Question: I have many lists with different items:
'''
<div id="listsContainer">
<ul>
<li>lorem lipsum</li>
<li>lorem lipsum</li>
</ul>
<ul>
<li>lorem lipsum</li>
<li>lorem lipsum</li>
<li>lorem lipsum</li>
</ul>
<ul>
<li>lorem lipsum</li>
<li>lorem lipsum</li>
<li>lorem lipsum</li>
<li>lorem lipsum</li>
</ul>
</div>
'''
There are lists with 2 elements and others lists with 3 elements etc.
I would like to to the lists that contains fewer elements than that which contains many elements to have lists with the .

I tried so and it works:
'''
$("ul").each(function() {
$( this ).find("li").addClass("total-elements"+ $(this).children().length );
if($(this).children().length == 3) {
$(this).append( "<li></li>" );
}
if($(this).children().length == 2) {
$(this).append( "<li></li><li></li>" );
}
});
'''
<URL>
The problem is that I don't know how many items have the list with many items (is not always 4).
Is there a way to check which list contains many elements than the others dynamically and add elements to the other lists to achieve lists with equal number of elements?
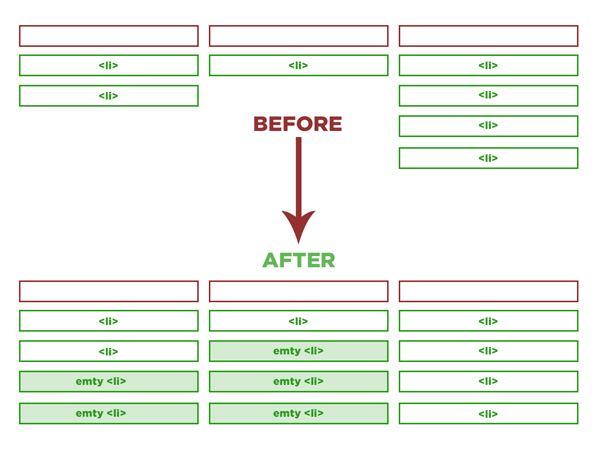
Answer: I'd suggest creating a simple plug-in, like the following:
'''
// creating a simple plug-in:
(function($) {
$.fn.listEqualize = function(opts) {
// in the plug-in, in this scope, 'this' is the jQuery collection.
// we're getting an array of the number of children in each
// element returned by the selector:
var childCount = this.map(function() {
// 'this' is a DOM node, over which map is iterating,
// returning the number of element-children:
return this.children.length;
// converting to an array of values:
}).get(),
// finding the largest value in the array, using Array.prototype.reduce:
largestCount = childCount.reduce(function(a, b) {
// whichever of the two numbers (the previous or current),
// we keep it:
return a > b ? a : b;
}),
// initialising a variable for later use:
delta,
// creating an <li> element:
li = document.createElement('li');
return this.each(function() {
// finding the difference between the number of children
// of this element, and the largest number of children:
delta = largestCount - this.children.length;
for (var i = 0; i < delta; i++) {
// appending a as many cloned <li> elements as needed
// to equalize the <ul> elements:
this.appendChild(li.cloneNode());
}
});
};
})(jQuery);
$('ul').listEqualize();
'''
'''
(function($) {
$.fn.listEqualize = function(opts) {
var childCount = this.map(function() {
return this.children.length;
}).get(),
largestCount = childCount.reduce(function(a, b) {
return a > b ? a : b;
}),
delta,
li = document.createElement('li');
return this.each(function() {
delta = largestCount - this.children.length;
for (var i = 0; i < delta; i++) {
this.appendChild(li.cloneNode());
}
});
};
})(jQuery);
$('ul').listEqualize();
'''
'''
ul {
list-style-type: none;
float: left;
}
li {
margin: 0 0 0.2em 0;
padding: 0.2em 0.4em;
box-sizing: border-box;
border: 2px solid #000;
border-radius: 0.5em;
height: 1.5em;
}
li:first-child {
border-color: #f00;
}
'''
'''
<script src="https://ajax.googleapis.com/ajax/libs/jquery/2.1.1/jquery.min.js"></script>
<div id="listsContainer">
<ul>
<li>lorem lipsum</li>
<li>lorem lipsum</li>
</ul>
<ul>
<li>lorem lipsum</li>
<li>lorem lipsum</li>
<li>lorem lipsum</li>
</ul>
<ul>
<li>lorem lipsum</li>
<li>lorem lipsum</li>
<li>lorem lipsum</li>
<li>lorem lipsum</li>
</ul>
</div>
'''
References:
- - <URL>
Bibliography:
- <URL>